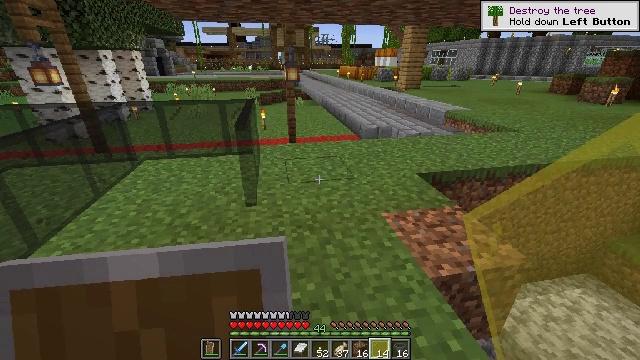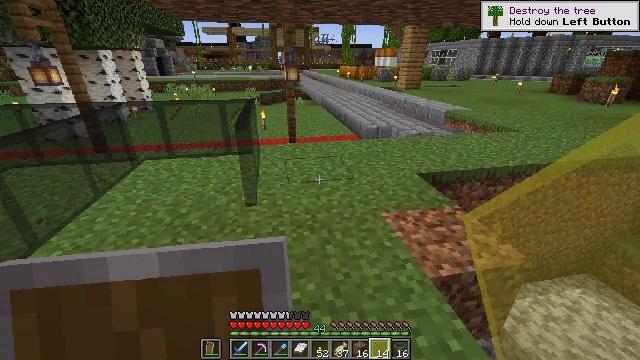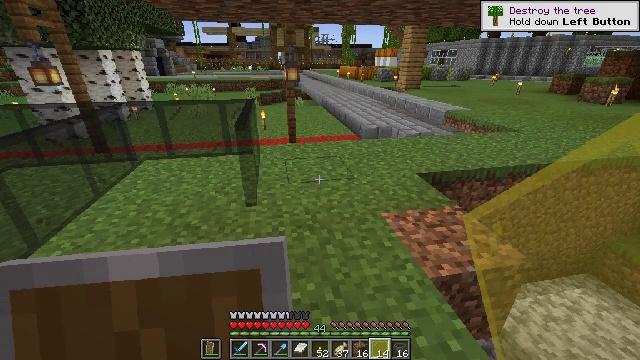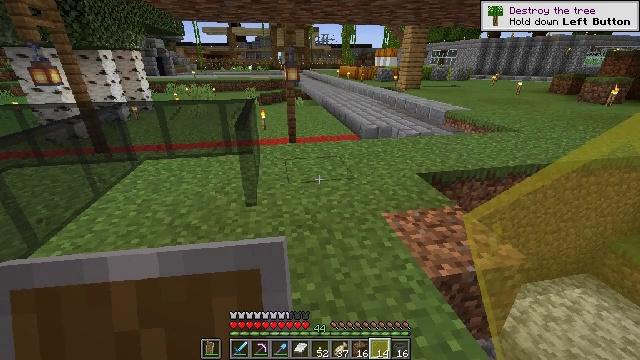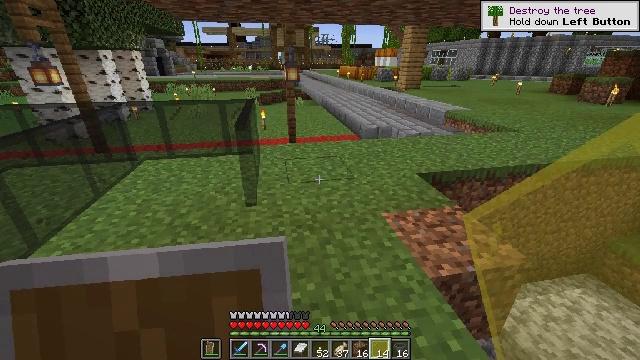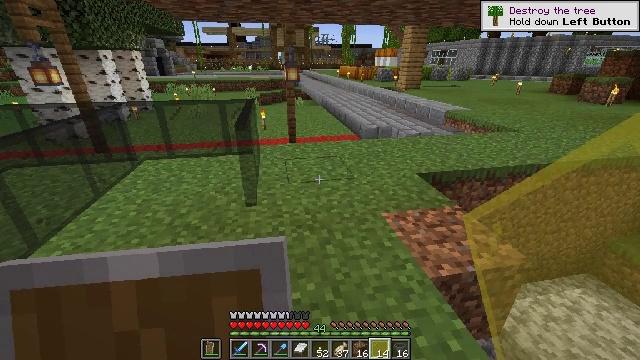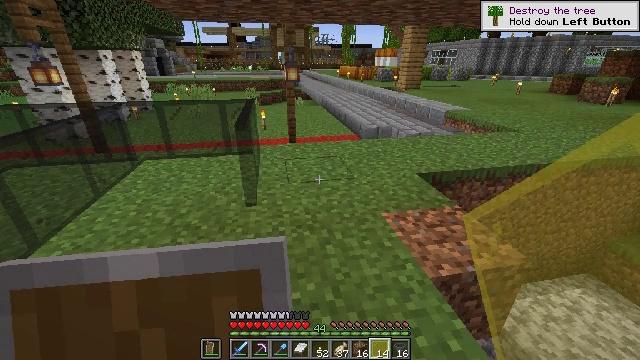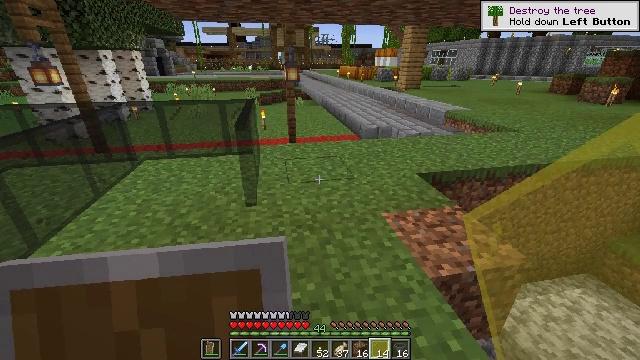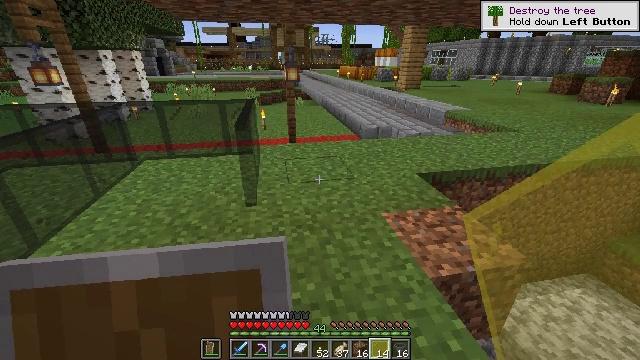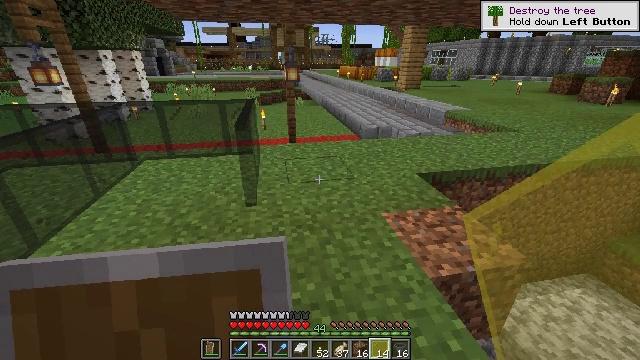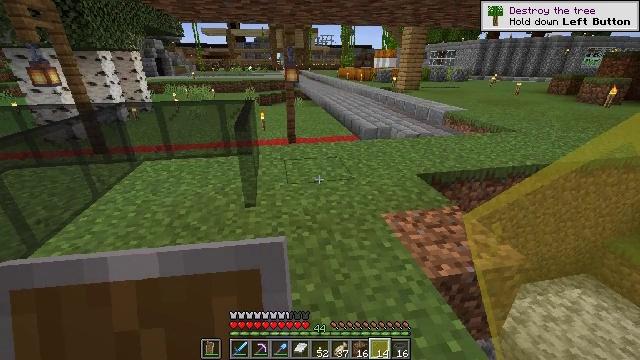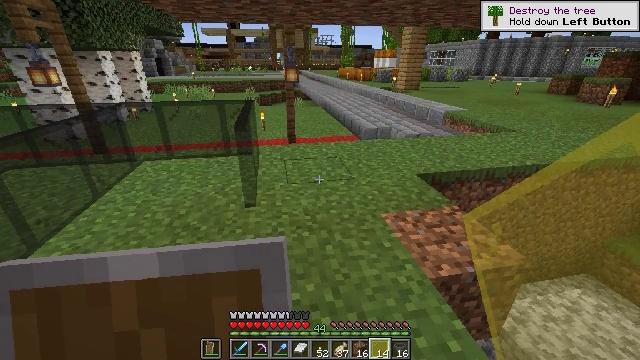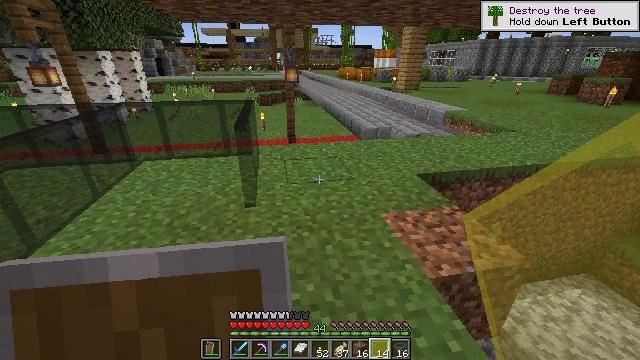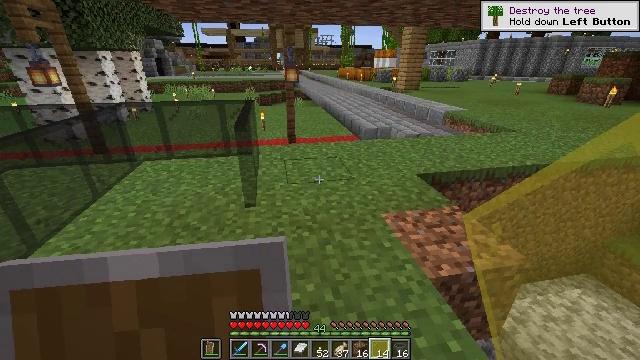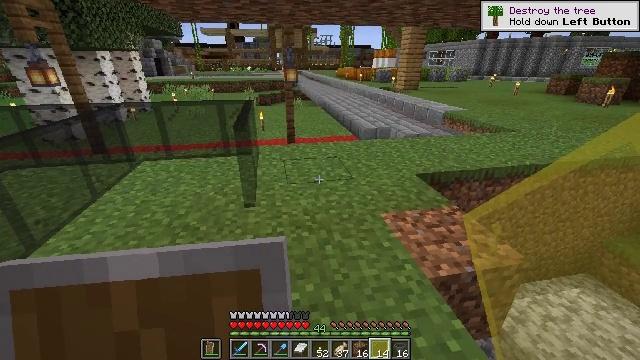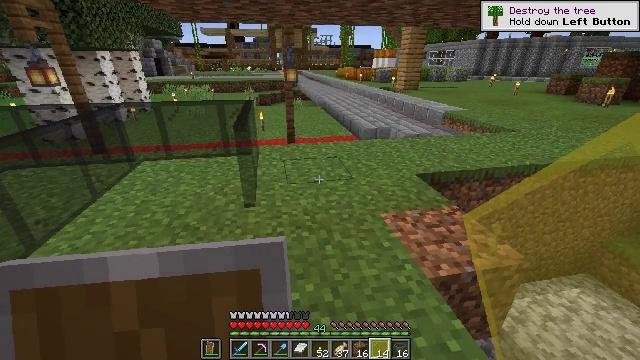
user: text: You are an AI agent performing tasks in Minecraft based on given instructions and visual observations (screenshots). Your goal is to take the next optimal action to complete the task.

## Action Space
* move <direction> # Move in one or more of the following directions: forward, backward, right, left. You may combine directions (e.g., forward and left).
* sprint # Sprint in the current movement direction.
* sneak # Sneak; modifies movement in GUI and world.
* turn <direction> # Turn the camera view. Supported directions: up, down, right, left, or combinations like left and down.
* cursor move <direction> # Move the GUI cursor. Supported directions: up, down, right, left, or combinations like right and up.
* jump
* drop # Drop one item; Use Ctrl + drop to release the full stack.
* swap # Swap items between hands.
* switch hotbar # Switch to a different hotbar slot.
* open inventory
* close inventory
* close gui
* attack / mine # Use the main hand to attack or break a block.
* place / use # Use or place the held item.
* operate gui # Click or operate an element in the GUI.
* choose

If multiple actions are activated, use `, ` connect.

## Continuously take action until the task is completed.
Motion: motion action
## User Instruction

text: Use a tool to collect the blue stained glass pane.
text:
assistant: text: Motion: no_op
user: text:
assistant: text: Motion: no_op
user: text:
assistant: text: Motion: no_op
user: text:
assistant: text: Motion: no_op
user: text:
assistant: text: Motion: no_op
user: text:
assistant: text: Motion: no_op
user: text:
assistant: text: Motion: no_op
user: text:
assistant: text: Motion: no_op
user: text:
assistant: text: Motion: no_op
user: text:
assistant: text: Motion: no_op
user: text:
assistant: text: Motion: no_op
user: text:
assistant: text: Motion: no_op
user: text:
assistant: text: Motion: no_op
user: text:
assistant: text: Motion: no_op
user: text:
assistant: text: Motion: no_op
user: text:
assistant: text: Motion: no_op
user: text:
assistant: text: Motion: no_op
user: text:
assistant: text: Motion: no_op
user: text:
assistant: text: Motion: no_op
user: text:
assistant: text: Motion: no_op
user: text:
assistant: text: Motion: no_op
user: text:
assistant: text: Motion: no_op
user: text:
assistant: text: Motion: turn right
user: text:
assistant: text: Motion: no_op
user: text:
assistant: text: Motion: open inventory
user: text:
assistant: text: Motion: open inventory
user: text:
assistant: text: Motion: open inventory
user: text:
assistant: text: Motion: open inventory
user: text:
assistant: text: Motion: cursor move right
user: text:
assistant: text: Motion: cursor move right and up